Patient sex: M
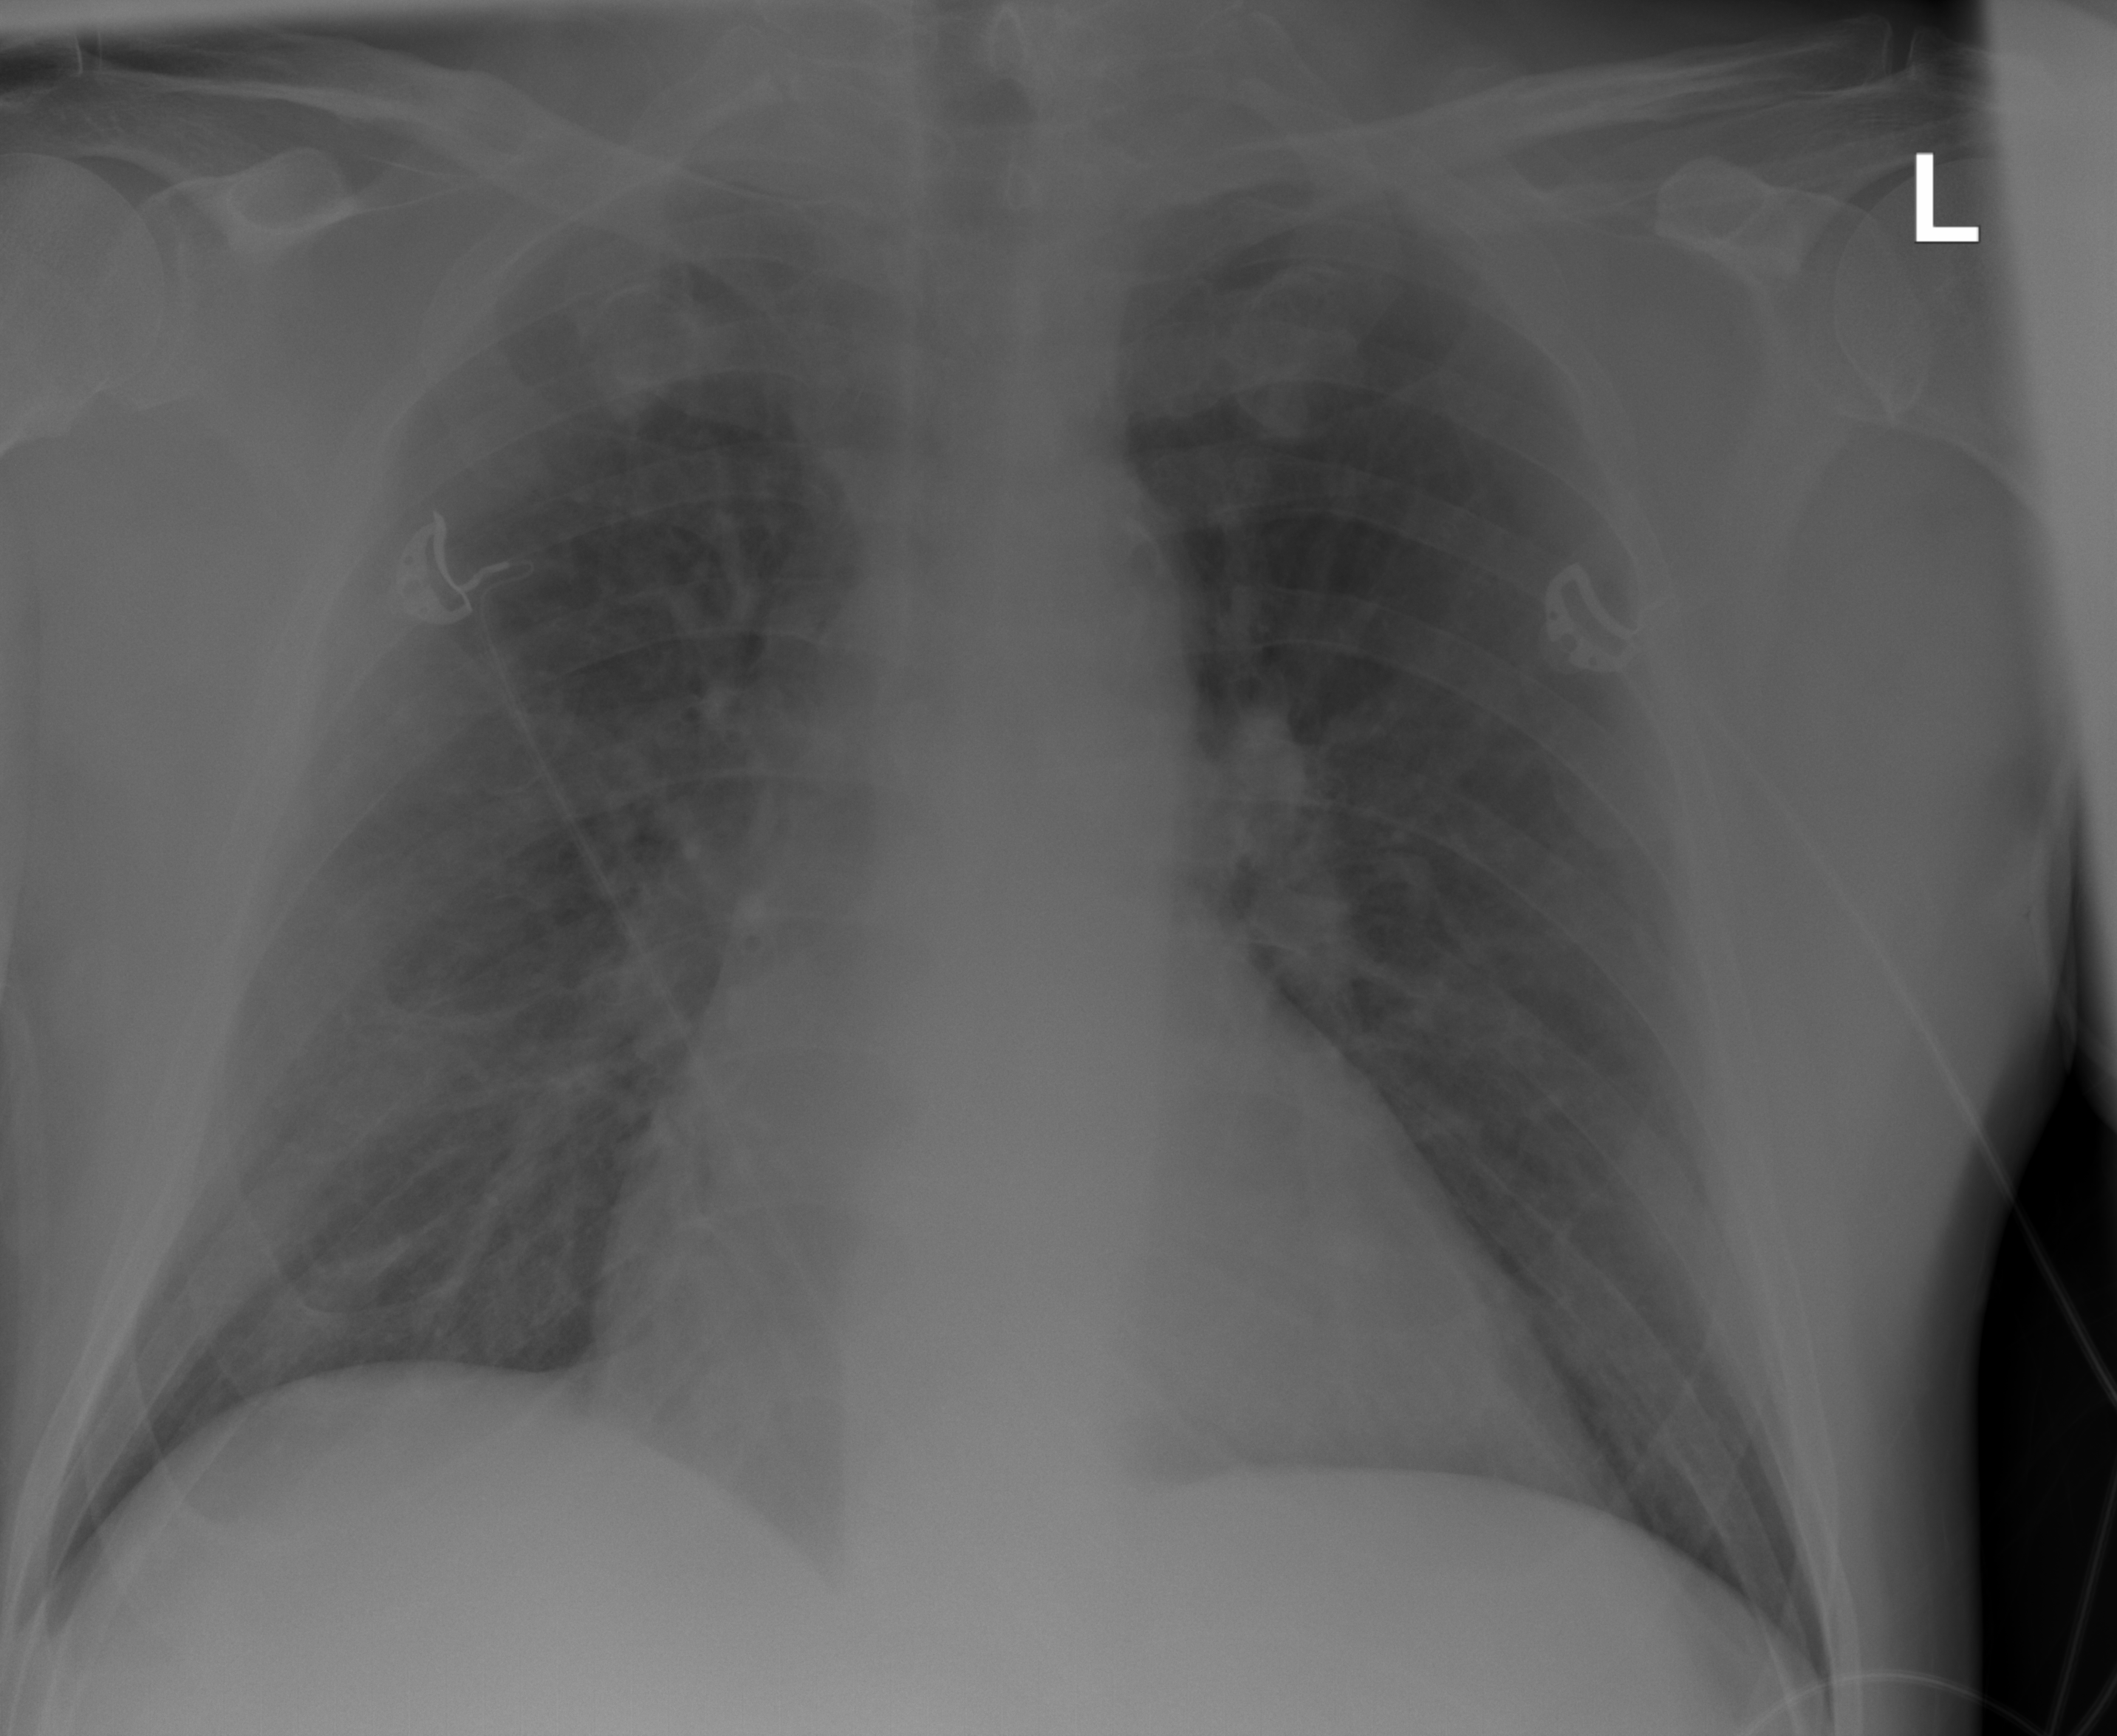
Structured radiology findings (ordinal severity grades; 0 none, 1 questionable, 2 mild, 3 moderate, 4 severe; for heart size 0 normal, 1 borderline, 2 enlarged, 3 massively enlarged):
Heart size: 0
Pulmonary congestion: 0
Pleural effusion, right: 0
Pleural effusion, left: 0
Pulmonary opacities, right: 2
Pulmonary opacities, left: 0
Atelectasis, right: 1
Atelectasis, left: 1